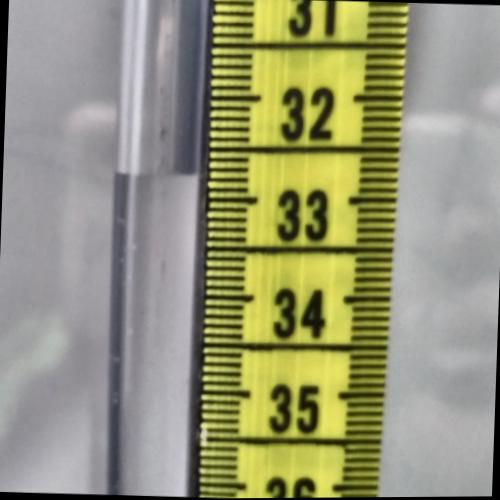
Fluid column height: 32.8 cm